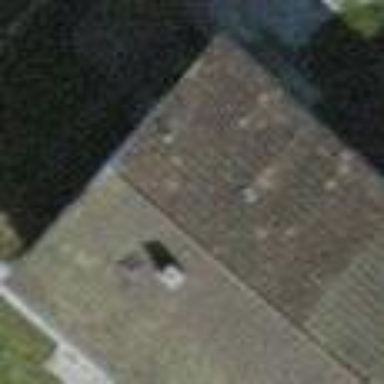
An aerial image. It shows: Terrace building.